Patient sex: M
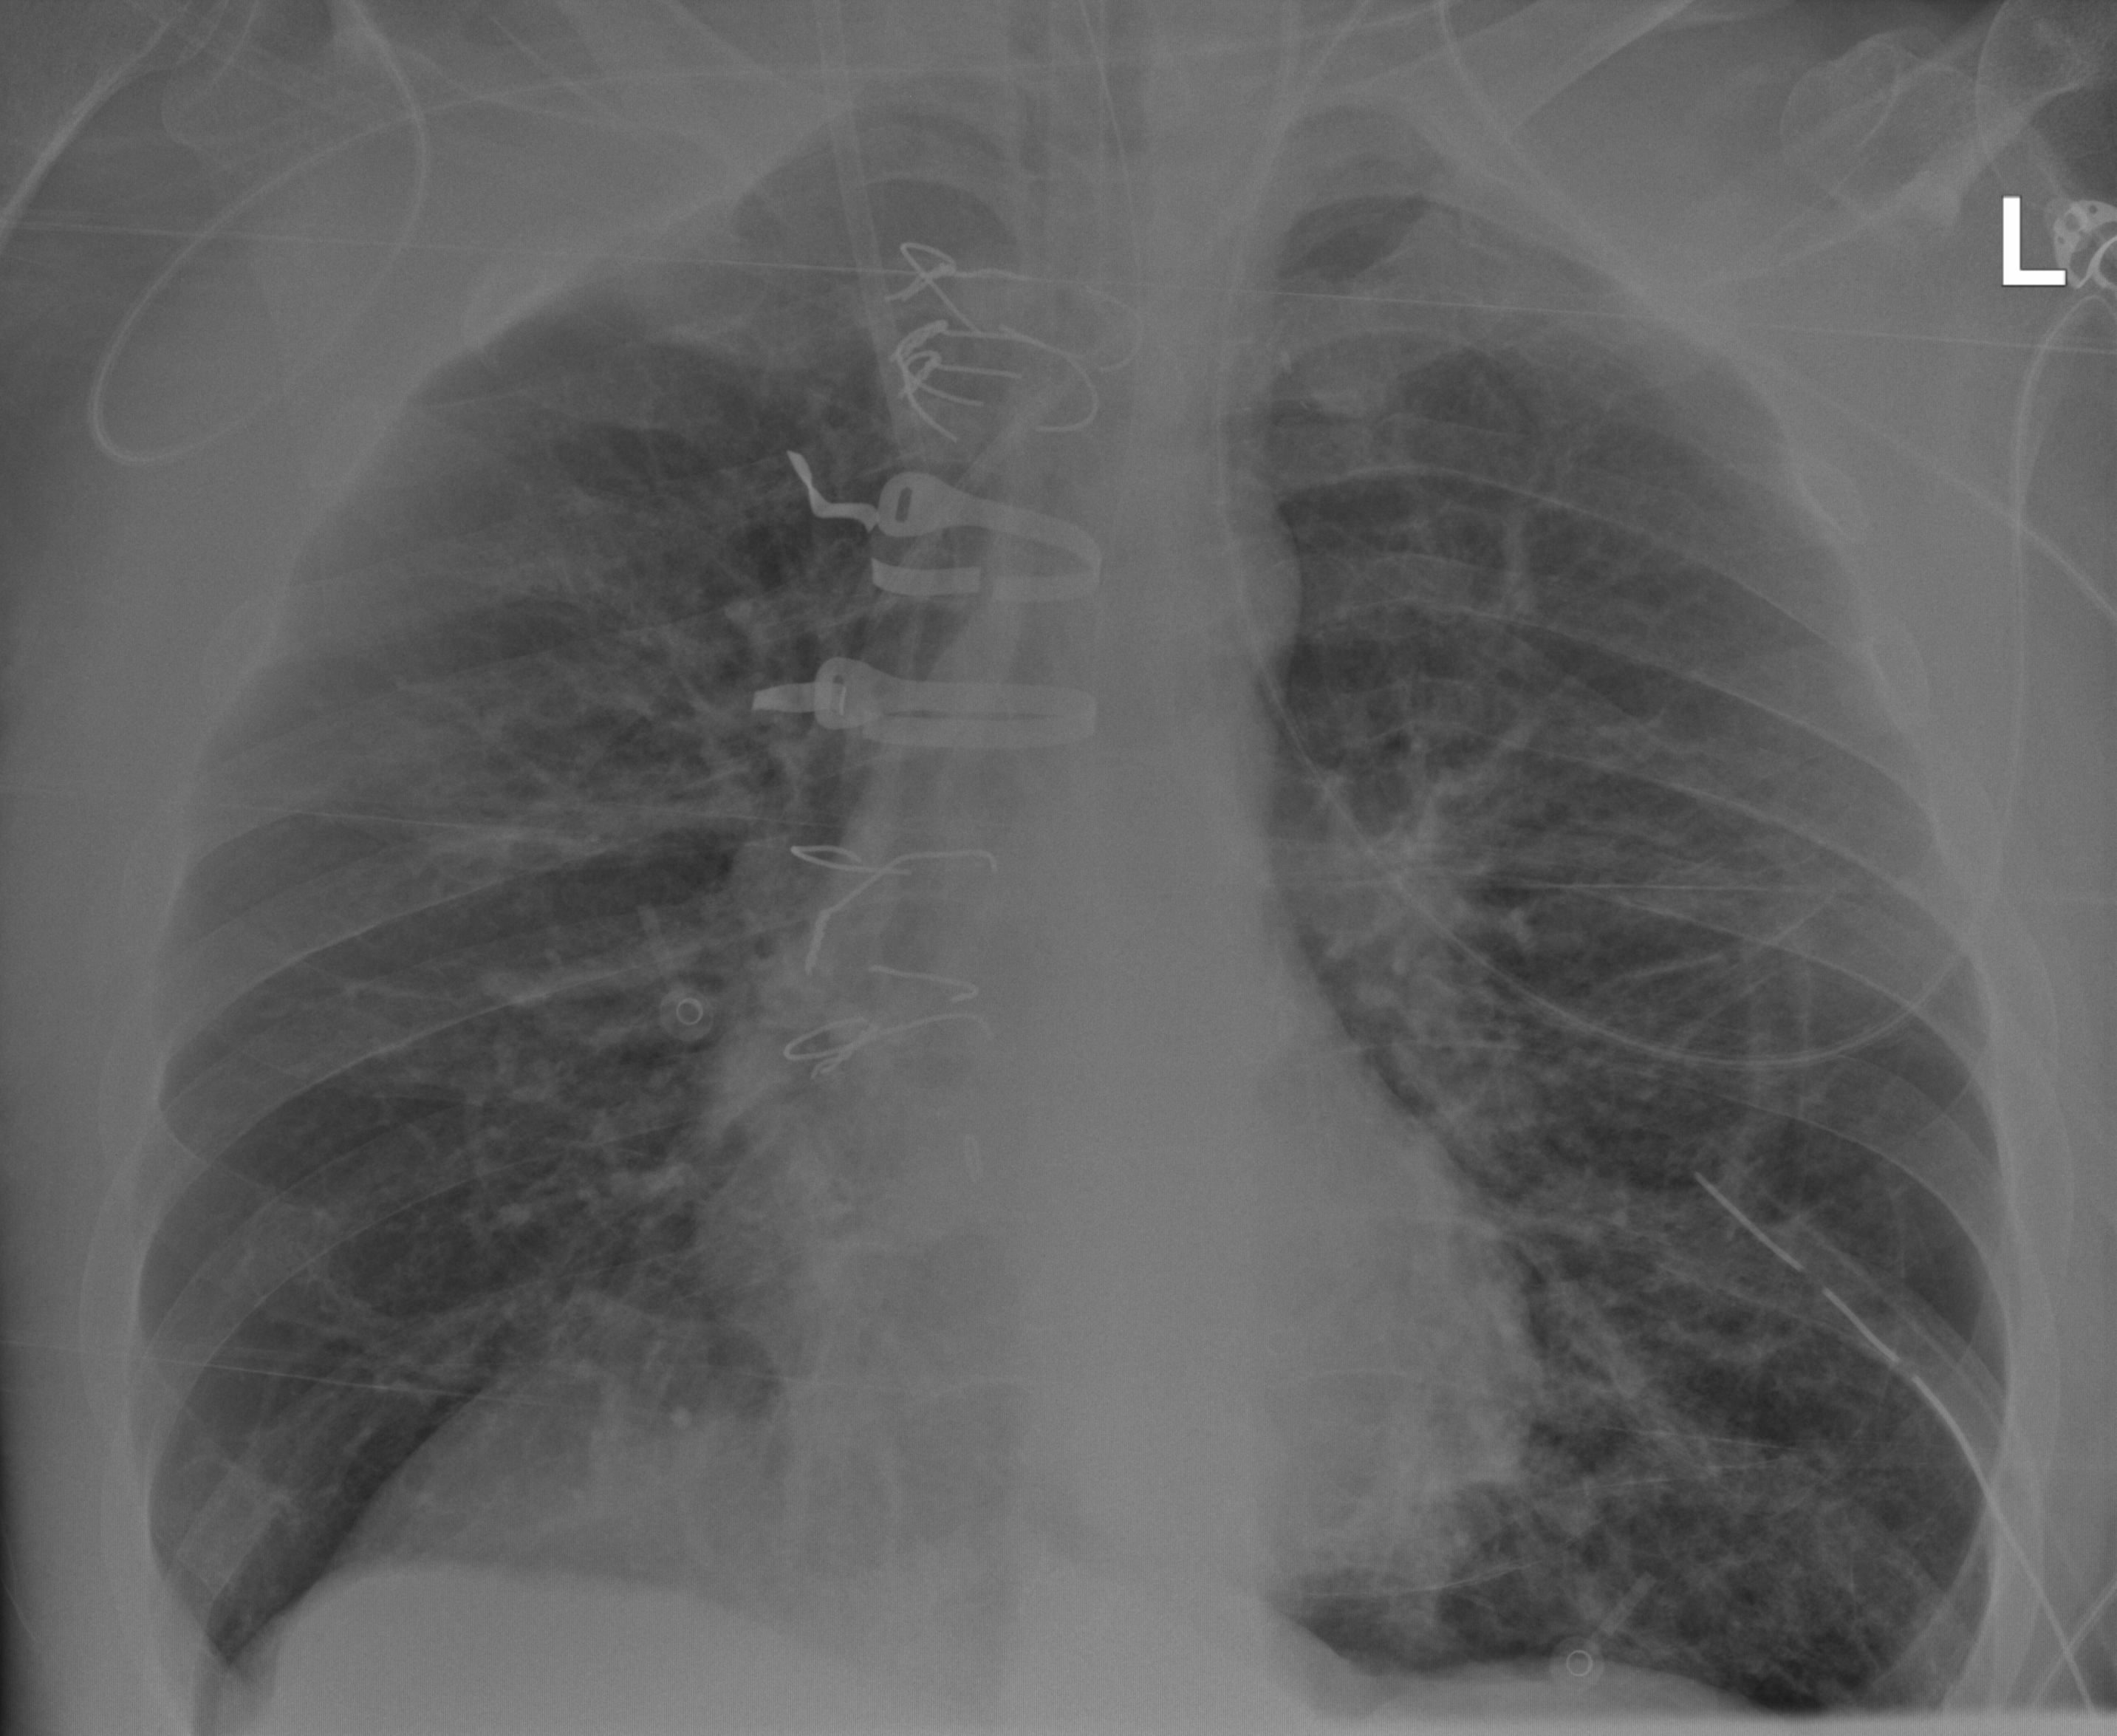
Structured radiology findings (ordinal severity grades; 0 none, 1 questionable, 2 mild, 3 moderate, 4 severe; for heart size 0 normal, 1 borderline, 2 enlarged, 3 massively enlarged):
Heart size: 0
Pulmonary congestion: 0
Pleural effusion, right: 0
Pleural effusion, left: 0
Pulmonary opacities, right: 0
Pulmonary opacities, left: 1
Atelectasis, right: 2
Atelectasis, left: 2